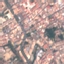
Land use / land cover class: Residential